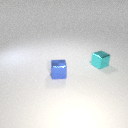
small cyan metal cube behind small blue metal cube